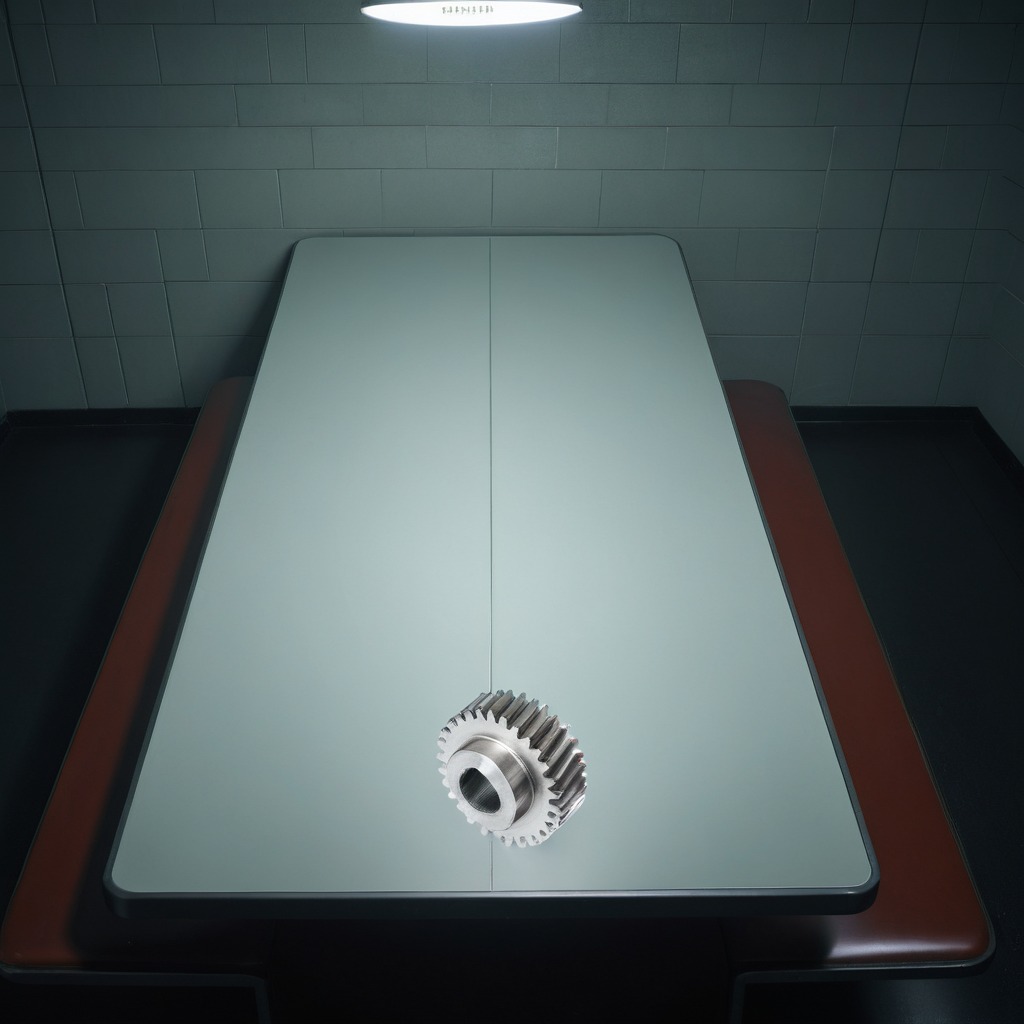
A steel gear with teeth is lying on a clean empty table in a railway signal maintenance room lit by harsh overhead fluorescents.